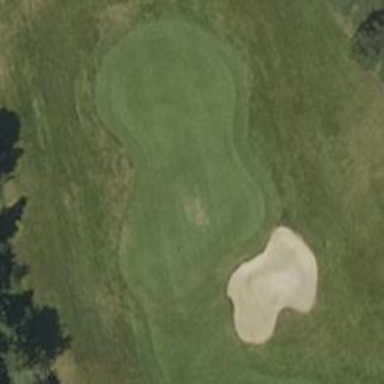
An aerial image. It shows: View of golf hole.